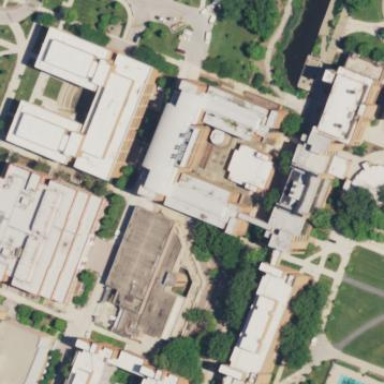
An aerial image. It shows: Flat-roofed university building.